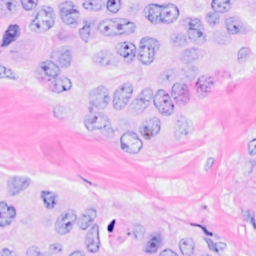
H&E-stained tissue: Breast